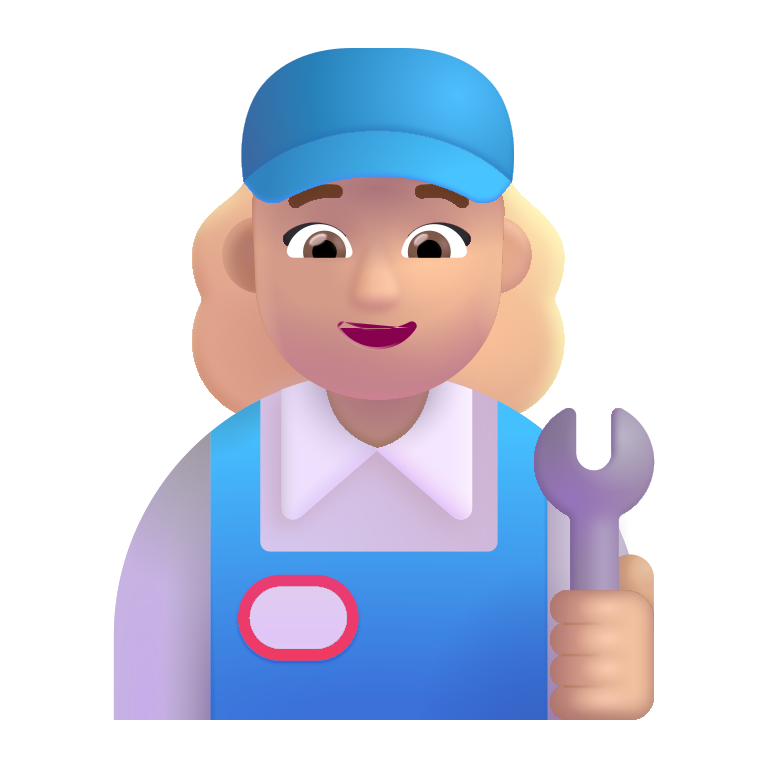
woman mechanic color  light